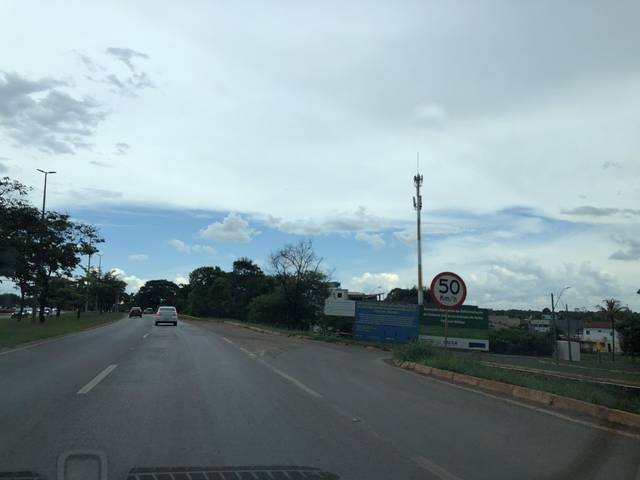
Region: Brazil
Coordinates: -15.846, -47.925